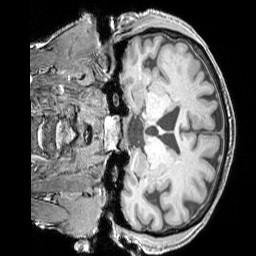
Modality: T1w
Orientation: coronal
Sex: male
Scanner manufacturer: siemens
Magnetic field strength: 3 T
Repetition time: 2.3 s
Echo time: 0.00226 s